Question: I am trying to program a joystick in which the user only sends his coordinates if he stopped moving his thumb (or at least only a little, shaking for example).
I cannot find an touchevent for that.
Further explanation: brown = thumb, red is the area/circle that gets tolerated (moving in that space the next 2 seconds will count as 1 coordinate)

'''
int actionType = event.getAction();
if (actionType == MotionEvent.ACTION_MOVE){}
'''
This is how i retrieve my toucheventdata. i would need something like 'ACTION_HOLD' and a timer. Am i missing something?
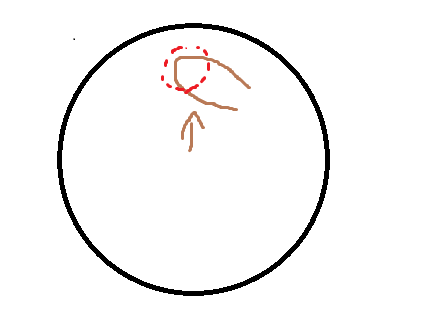
Answer: Try to round the coordinates.
Divide the coordinates with an integer (ex. 10),
Cast the result into an integer (or round it) and multiply with the same integer in the next Step.
Example:
'''
5,30 / 10 = 0,53
(int) 0,53 = 0
0 * 10 = 0
14,4 / 10 = 1,44
(int) 1,44 = 1
1 * 10 = 10
'''